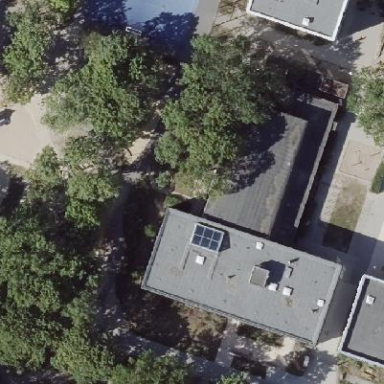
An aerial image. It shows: School building.